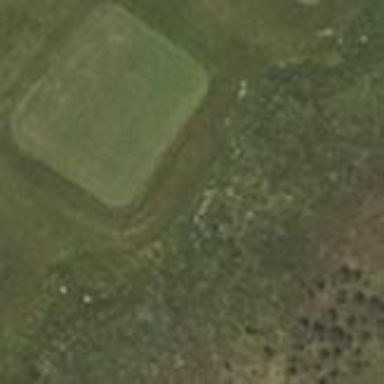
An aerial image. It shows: Golf tee.